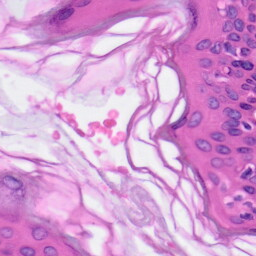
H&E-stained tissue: Skin